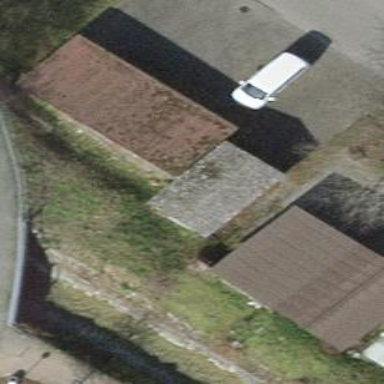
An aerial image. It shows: Garage building.